Question: I recently removed the universal compatibility of my app making it iPad only. And uploaded the binary (with an updated version). But shows the following error
This bundle does not support one or more of the devices that were supported in the previous bundle for this app. Bundles must continue to support any devices previously supported
Is there any possible solution for it. Please help.

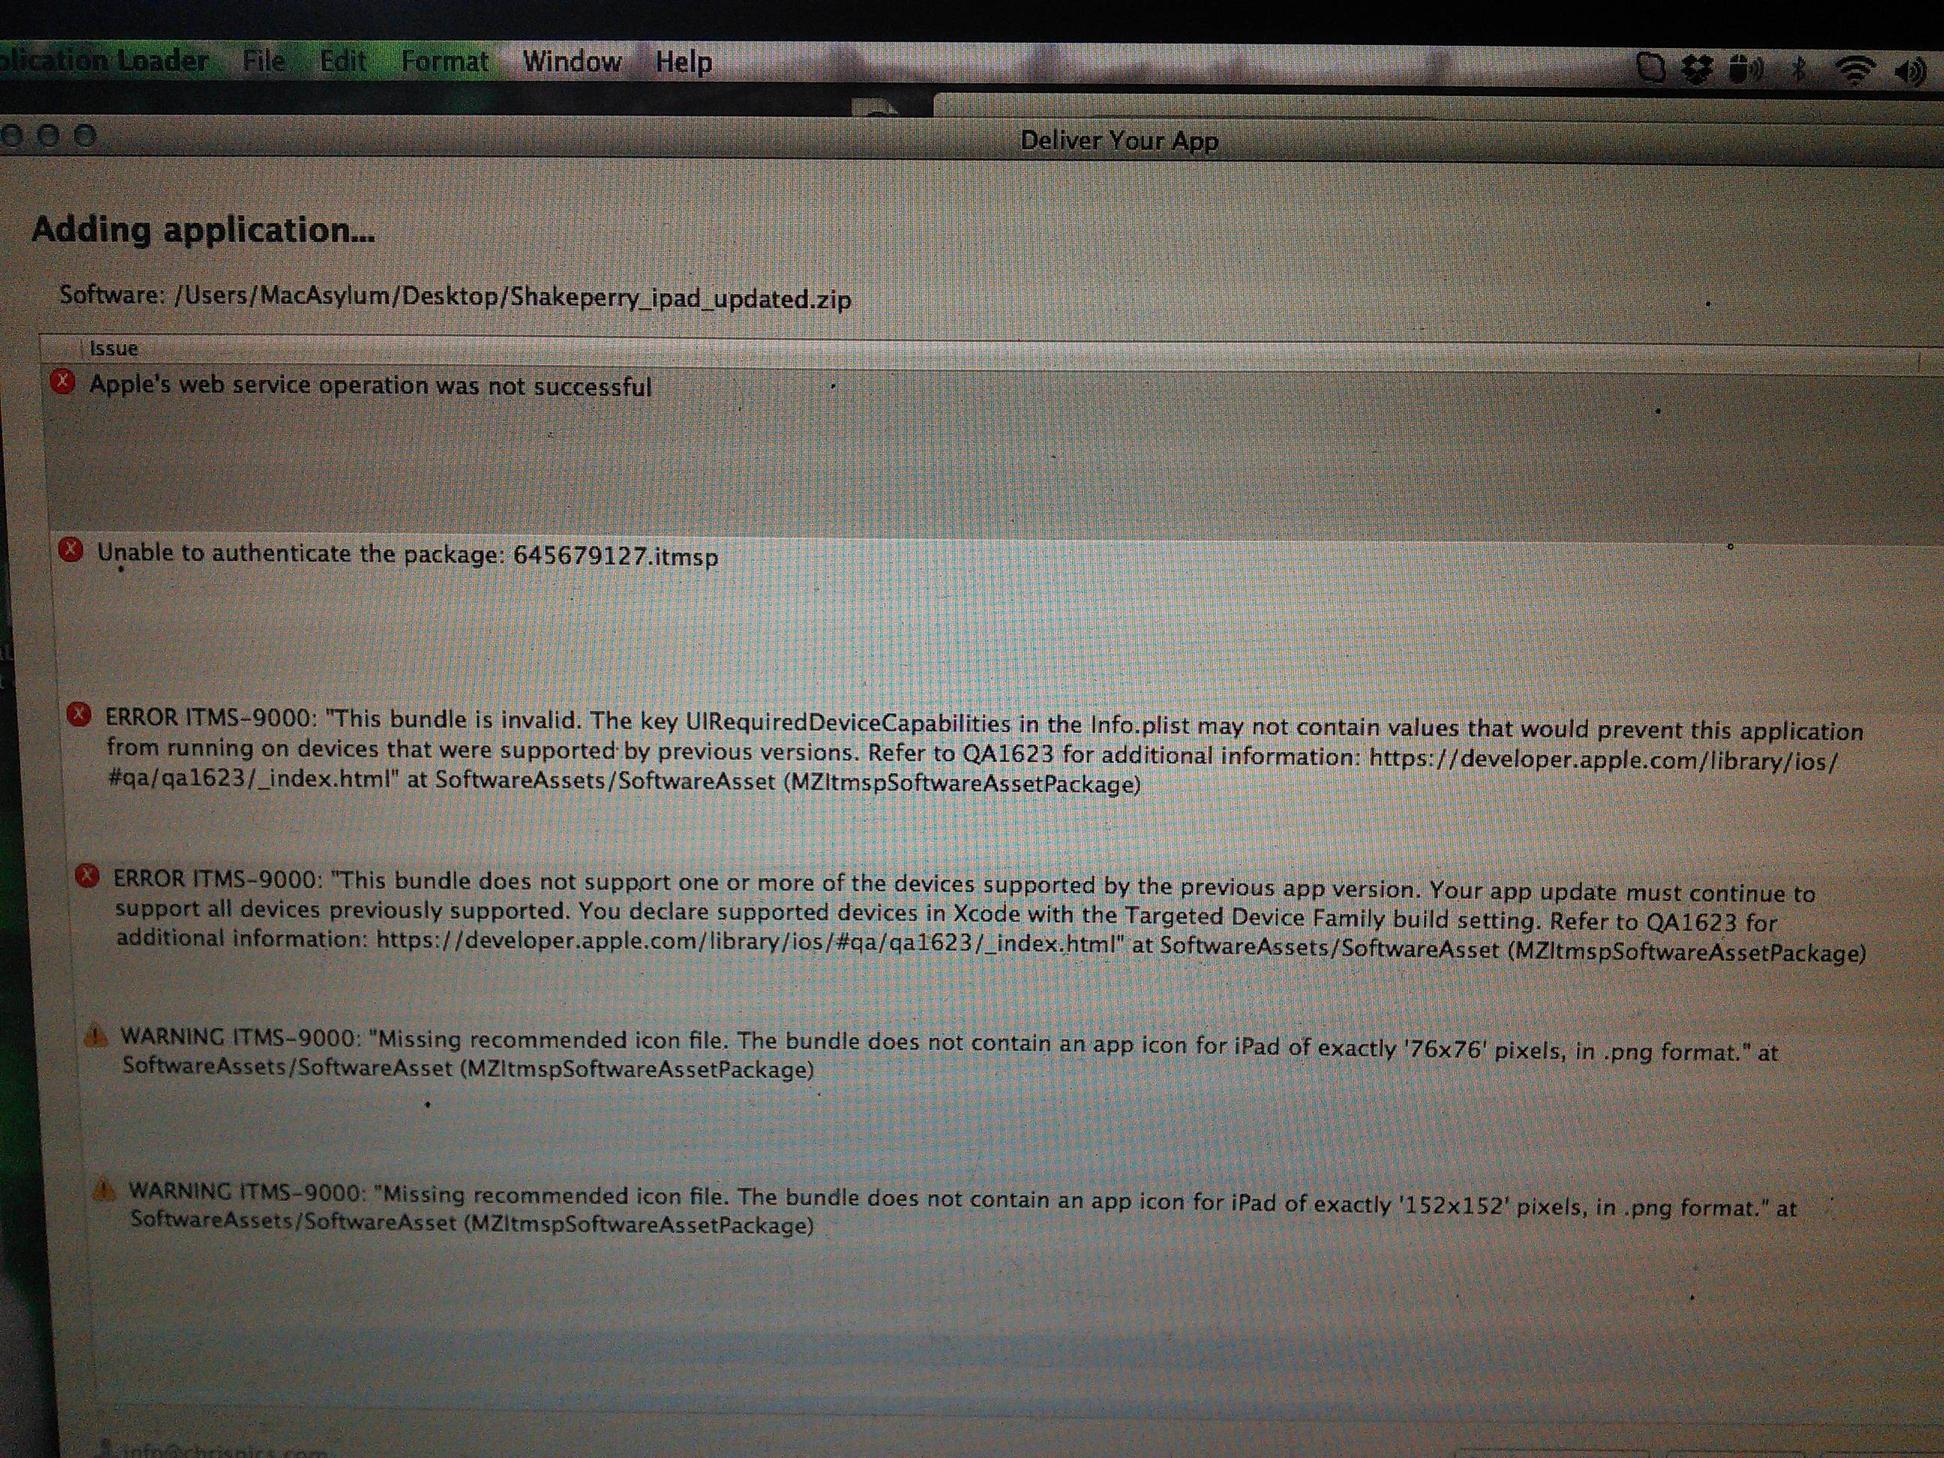
Answer: Read the fourth error carefully.. that's the proof I was looking for in my first comment:
> Your app update must continue to support all devices previously supported.